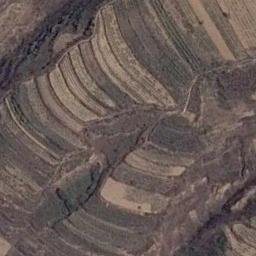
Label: terrace